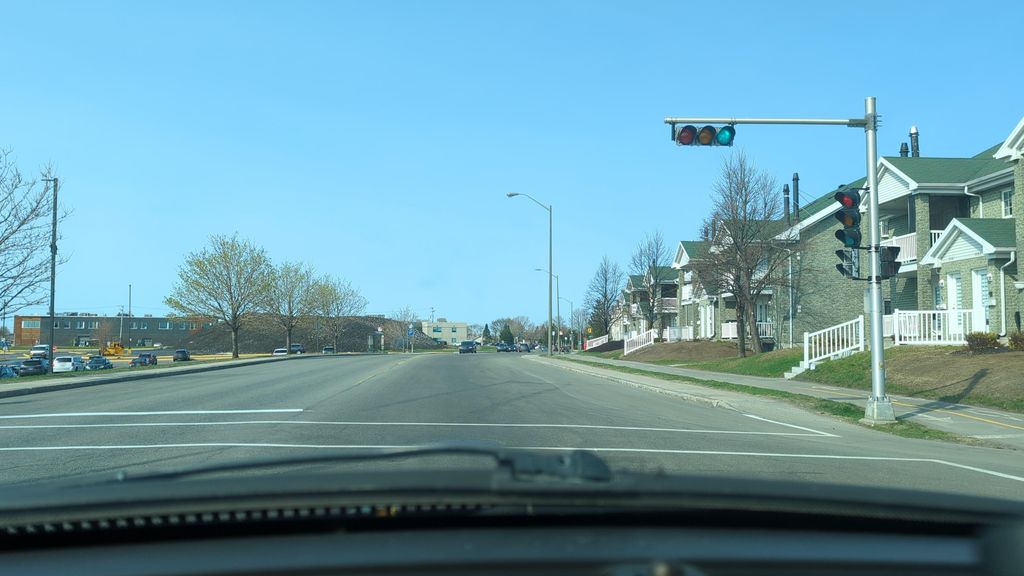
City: quebec_city